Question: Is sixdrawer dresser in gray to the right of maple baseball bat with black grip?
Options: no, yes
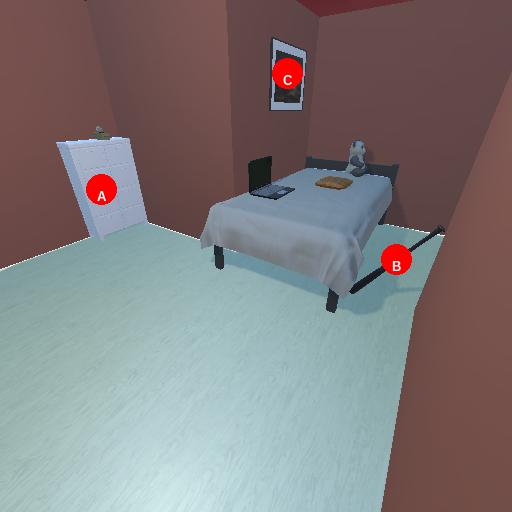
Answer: no